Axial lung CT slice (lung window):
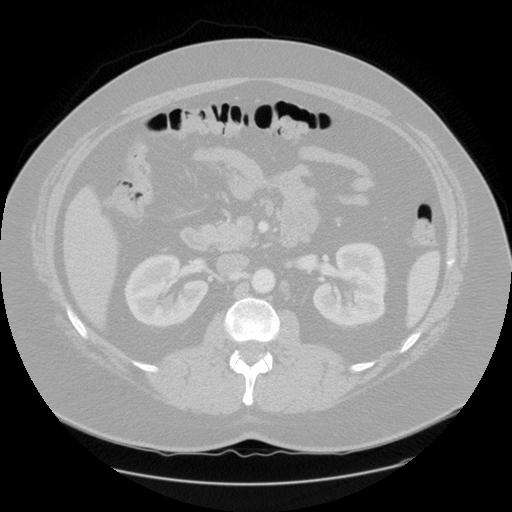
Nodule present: no